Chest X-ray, PA view. Patient: 24 years old, sex F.
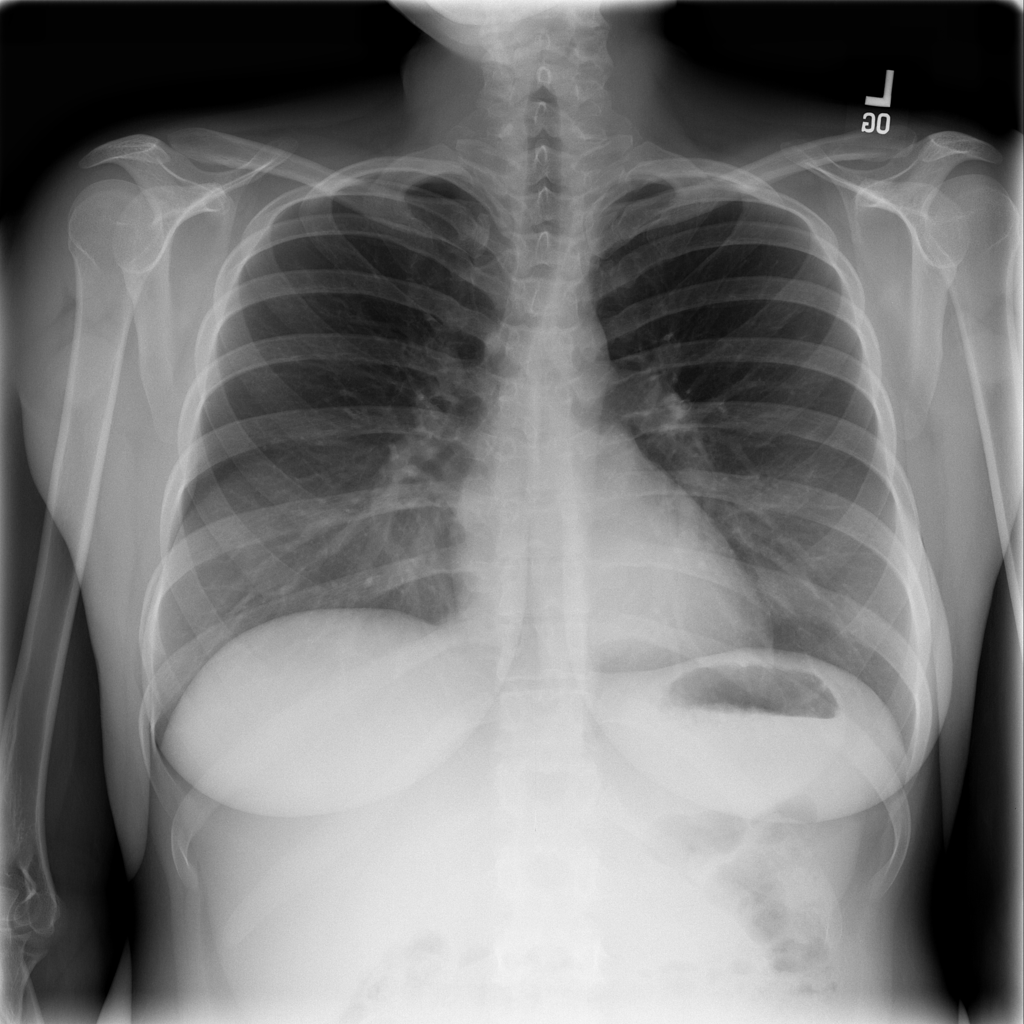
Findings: No Finding